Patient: sex M, age 29
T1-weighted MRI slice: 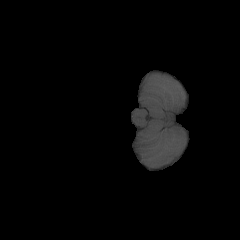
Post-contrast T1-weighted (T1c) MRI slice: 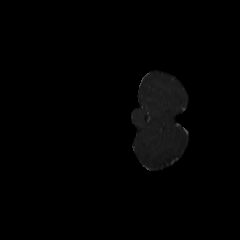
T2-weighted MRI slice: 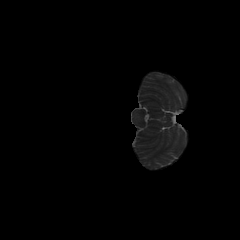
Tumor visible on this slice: no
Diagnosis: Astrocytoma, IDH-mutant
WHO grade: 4